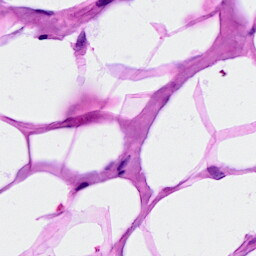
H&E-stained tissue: Breast